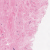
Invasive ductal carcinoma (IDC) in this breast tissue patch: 0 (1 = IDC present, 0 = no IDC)